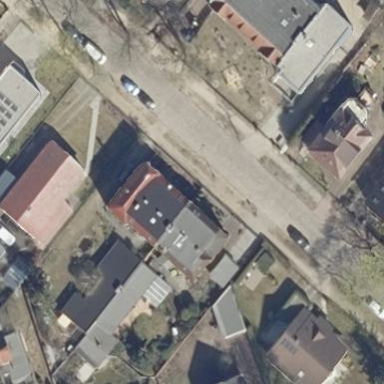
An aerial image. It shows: Semidetached house with double saltbox roof shape.